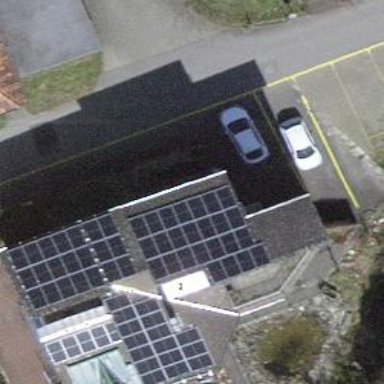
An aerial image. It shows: Solar power generator using photovoltaic panels.